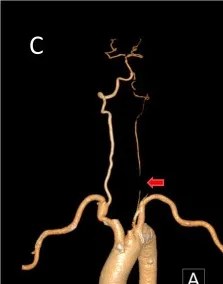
Radiological examinations of case 1 before and after intravenous immunoglobulin (IVIg). (C) Computed tomography angiography showing occlusion of the intracranial segment of the left vertebral artery.
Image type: radiology (ct)